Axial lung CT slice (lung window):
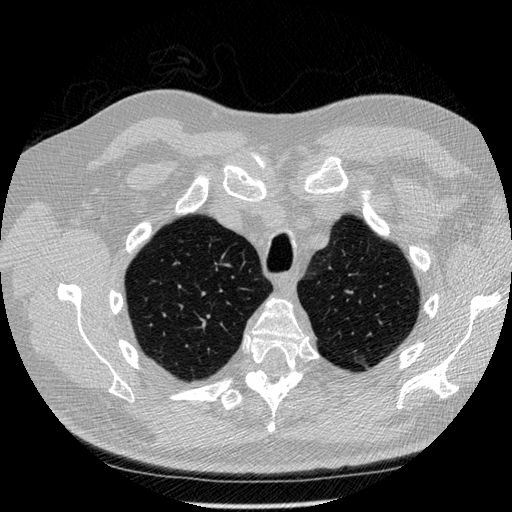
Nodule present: no